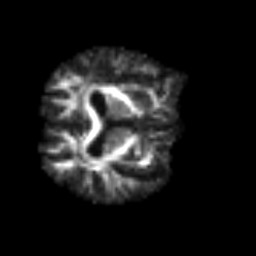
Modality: FA
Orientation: axial
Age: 63
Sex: male
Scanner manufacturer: siemens
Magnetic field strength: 3 T
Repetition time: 3.2 s
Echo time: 0.081 s